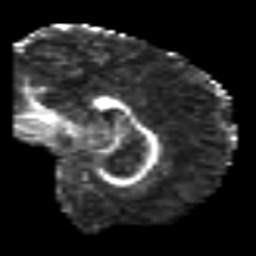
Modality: FA
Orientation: sagittal
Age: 54
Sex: male
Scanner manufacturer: siemens
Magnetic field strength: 3 T
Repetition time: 6.1 s
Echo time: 0.101 s